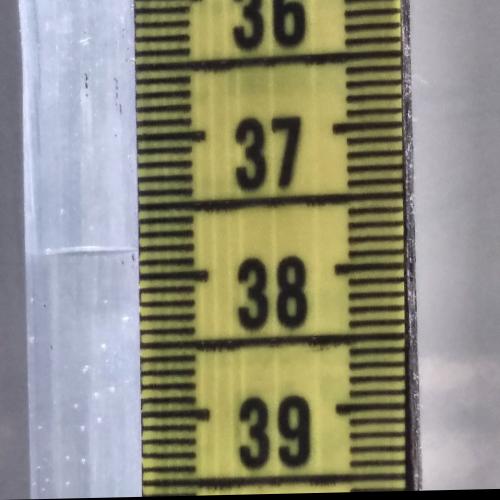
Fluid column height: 37.8 cm